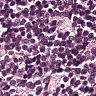
Metastatic tissue present: no